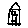
Label: house